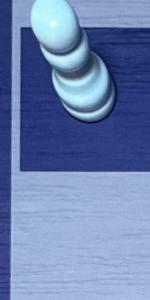
Label: Empty